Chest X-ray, AP view. Patient: 56 years old, sex F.
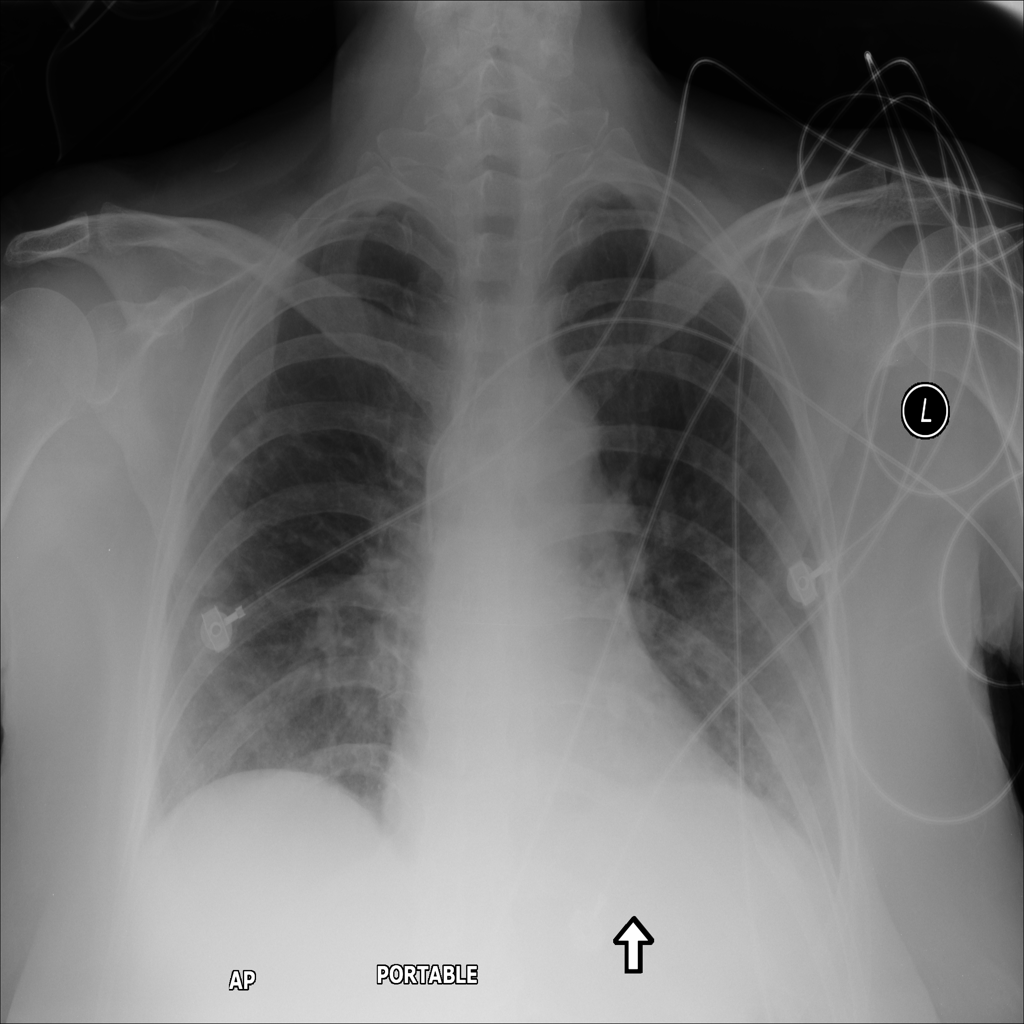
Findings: Nodule